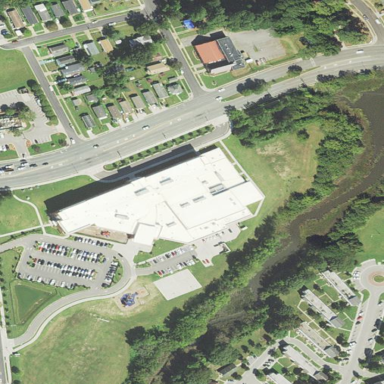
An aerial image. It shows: Building.